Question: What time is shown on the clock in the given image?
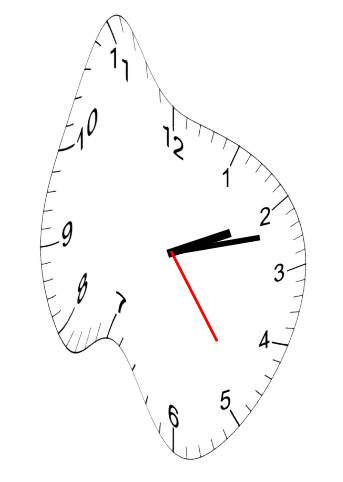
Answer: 02:12:24